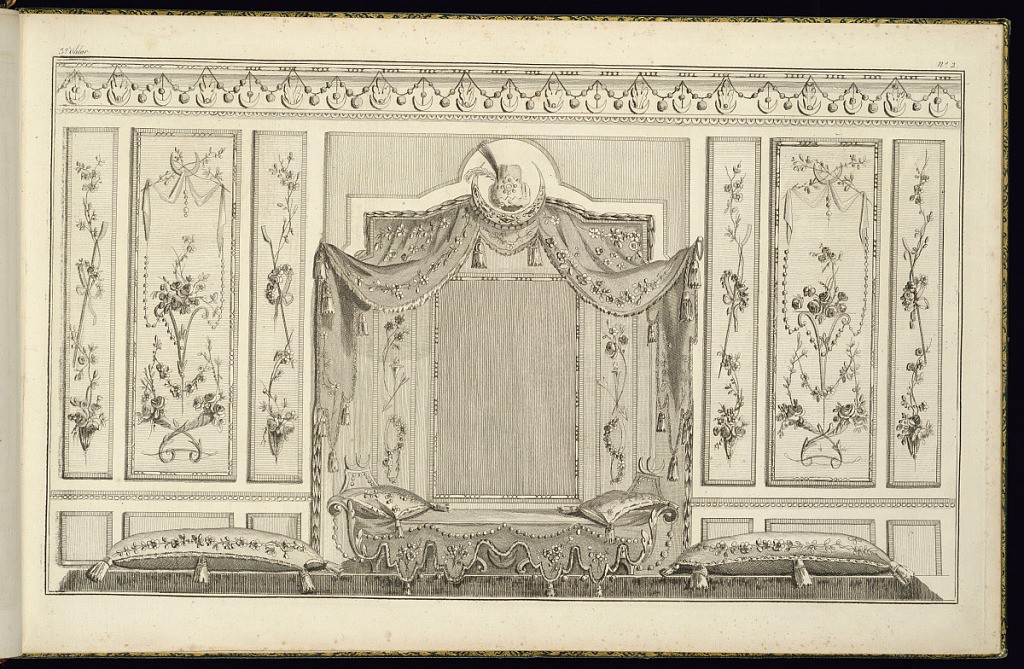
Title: Interior Wall Elevation with a Bed
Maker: Pierre Ranson, French, 1736–1786
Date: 1779-84
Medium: Etching and engraving on laid paper
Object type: Print
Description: A design for an interior wall featuring ornately painted panels and a bed set into a niche, decorated with ‘turquerie' (Turkish style) motifs. The panels are decorated with flowers, scrolling leaves, cornucopia, pearls, leafy sprigs, crowns of flowers, crescent moons, and draped fabric. The frame of the bed (daybed) features crescent moons, scrolling leaves (rinceaux) and pearls with floral cushions and scalloped bedding with flowers, tassels, and festoons of pearls. A curtain with similar motifs is draped over the frame of the niche, topped with a bejeweled crescent moon and a turban (Turkish style) hat with feathers. Two large cushions on the floor flank the bed on either side. The frieze above is decorated with a repeating pattern of leaves, large pearls, and crescent moons. The plate is numbered.